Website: bh-photo
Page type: store-pickup
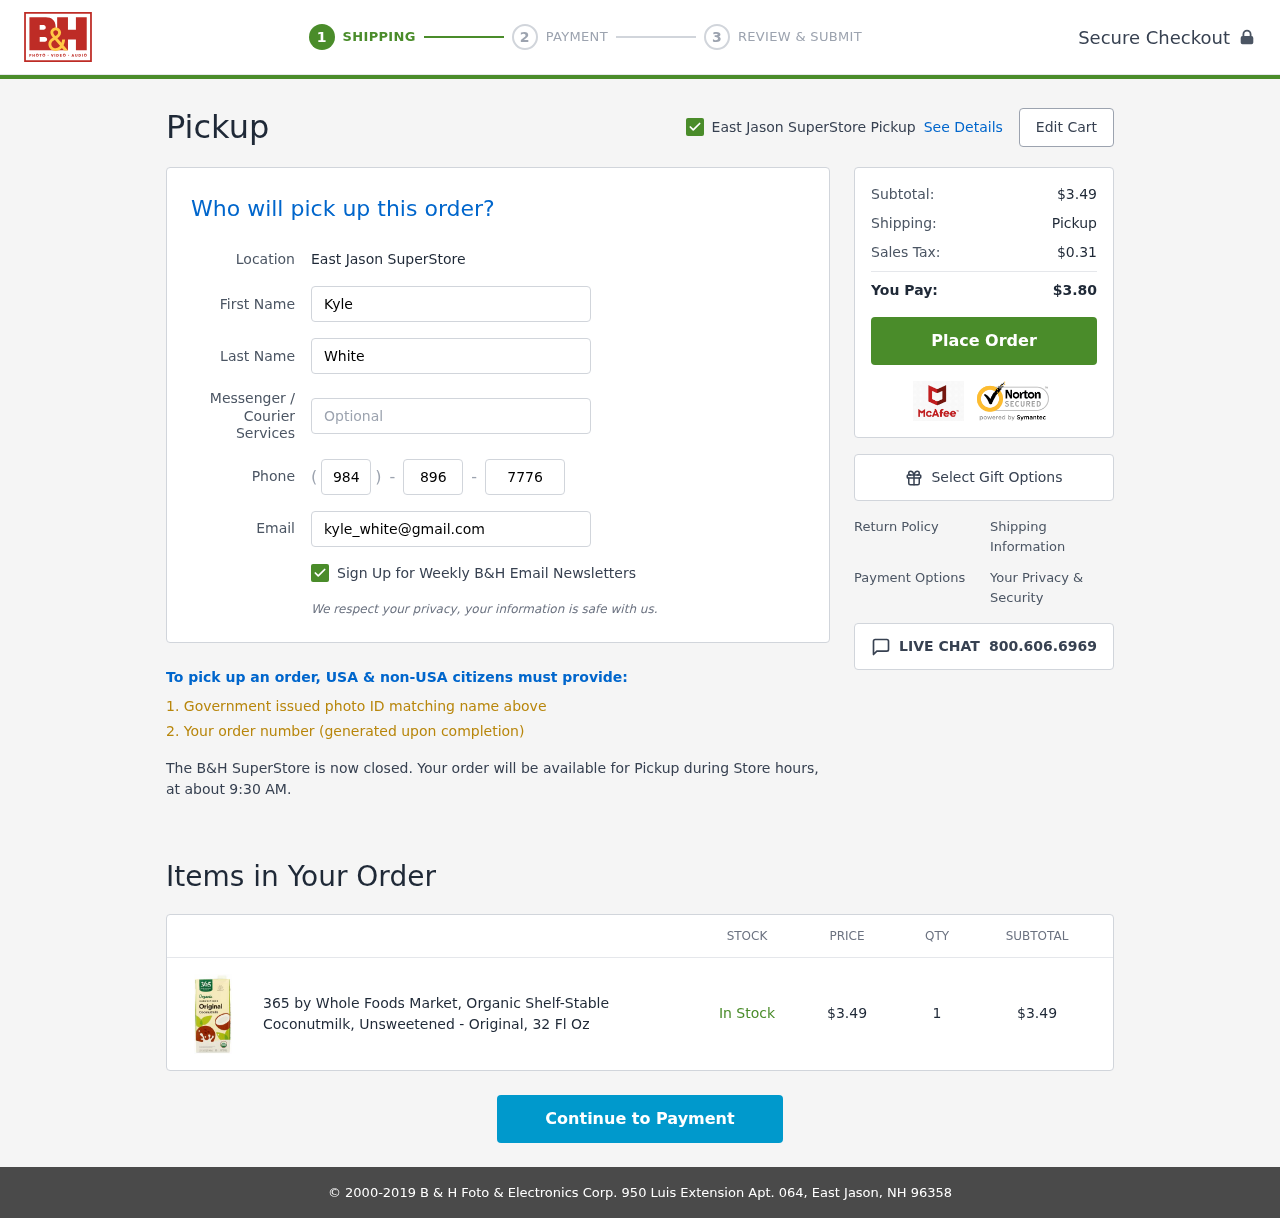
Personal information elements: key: PII_EMAIL
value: kyle_white@gmail.com
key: PII_FIRSTNAME
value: Kyle
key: PII_LASTNAME
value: White
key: PII_LOCATION1_CITY
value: East Jason SuperStore Pickup
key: PII_LOCATION1_CITY
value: East Jason SuperStore
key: PII_PHONE_AREA
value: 984
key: PII_PHONE_PREFIX
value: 896
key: PII_PHONE_SUFFIX
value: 7776
Product elements: key: PRODUCT1_NAME
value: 365 by Whole Foods Market, Organic Shelf-Stable Coconutmilk, Unsweetened - Original, 32 Fl Oz
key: PRODUCT1_PRICE
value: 3.49
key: PRODUCT1_QUANTITY
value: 1
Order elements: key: ORDER_SUBTOTAL
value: $3.49
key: ORDER_TAX
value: $0.31
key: ORDER_TOTAL
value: $3.80